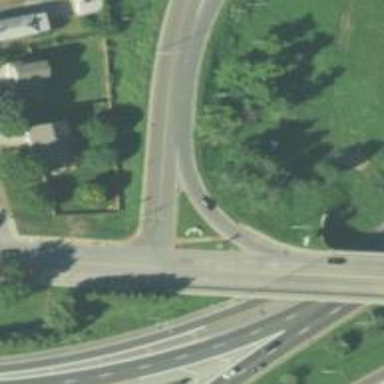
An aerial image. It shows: Secondary link road.